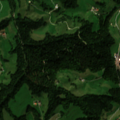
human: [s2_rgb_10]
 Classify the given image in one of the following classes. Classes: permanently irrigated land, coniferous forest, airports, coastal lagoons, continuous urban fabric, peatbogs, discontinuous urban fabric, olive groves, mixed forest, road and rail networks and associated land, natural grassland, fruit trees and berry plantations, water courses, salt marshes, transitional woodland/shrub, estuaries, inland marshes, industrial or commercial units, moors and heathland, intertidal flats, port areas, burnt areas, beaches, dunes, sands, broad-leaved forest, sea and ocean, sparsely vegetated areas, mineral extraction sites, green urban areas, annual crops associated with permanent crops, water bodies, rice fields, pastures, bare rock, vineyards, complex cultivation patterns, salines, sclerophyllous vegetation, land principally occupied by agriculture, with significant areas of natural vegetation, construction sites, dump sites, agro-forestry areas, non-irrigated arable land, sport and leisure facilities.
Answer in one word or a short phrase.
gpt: pastures, complex cultivation patterns, coniferous forest, mixed forest